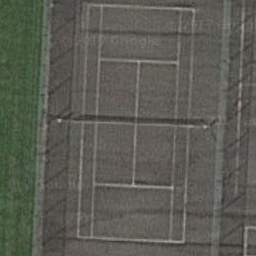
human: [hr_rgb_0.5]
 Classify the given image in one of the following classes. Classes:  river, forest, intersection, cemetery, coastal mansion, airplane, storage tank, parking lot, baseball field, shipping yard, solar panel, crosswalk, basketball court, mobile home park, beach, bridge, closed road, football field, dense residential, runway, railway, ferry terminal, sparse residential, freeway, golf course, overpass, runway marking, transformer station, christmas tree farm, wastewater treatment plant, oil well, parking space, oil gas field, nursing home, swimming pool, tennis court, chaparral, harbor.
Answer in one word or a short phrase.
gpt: tennis court